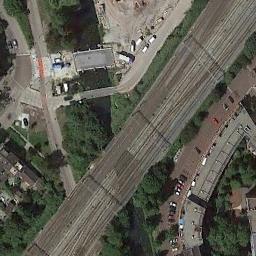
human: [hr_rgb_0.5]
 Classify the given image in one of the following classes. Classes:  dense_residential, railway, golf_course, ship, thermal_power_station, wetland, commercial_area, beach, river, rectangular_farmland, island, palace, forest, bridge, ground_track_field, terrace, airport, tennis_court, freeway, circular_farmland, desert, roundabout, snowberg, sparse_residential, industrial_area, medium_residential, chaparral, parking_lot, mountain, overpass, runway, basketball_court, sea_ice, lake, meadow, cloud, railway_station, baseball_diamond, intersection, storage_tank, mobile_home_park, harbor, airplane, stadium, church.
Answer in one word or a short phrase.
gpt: railway